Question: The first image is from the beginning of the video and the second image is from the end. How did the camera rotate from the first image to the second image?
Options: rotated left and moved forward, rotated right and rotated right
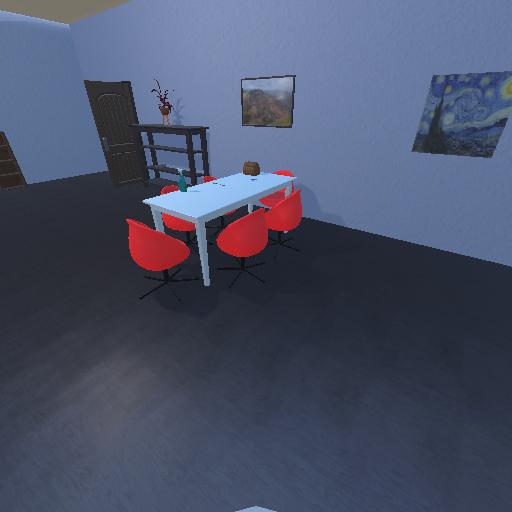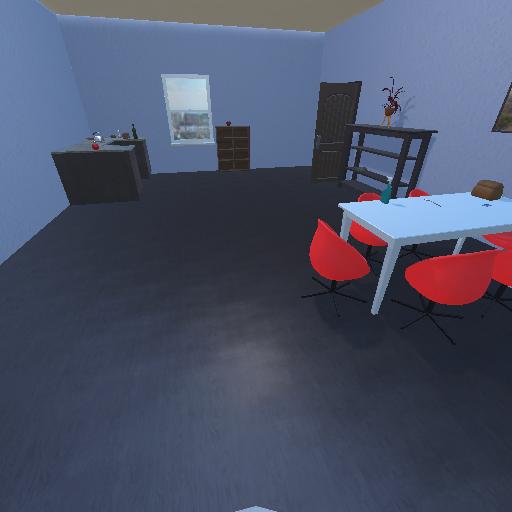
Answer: rotated left and moved forward